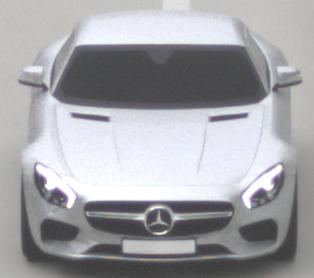
Make: Mercedes-Benz
Model: AMG GT Coupé
Detailed model: AMG GT (190) Coupé
Model produced from: 2014/10
Model produced until: 2017/01
Doors: 2
Color: white
Road condition: dry road
Daytime: morning or afternoon
Contrast: low contrast